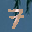
Label: 7